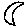
Label: moon